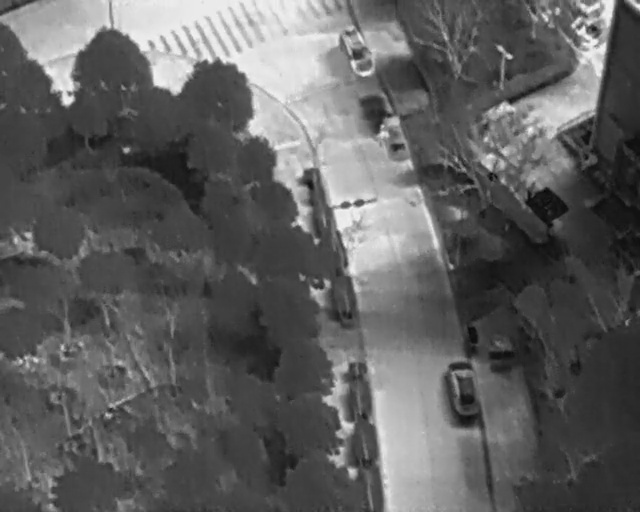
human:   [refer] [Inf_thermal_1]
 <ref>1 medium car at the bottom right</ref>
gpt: <box>[[67, 73, 77, 79, 170]]</box>

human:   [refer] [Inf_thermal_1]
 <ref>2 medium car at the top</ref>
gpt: <box>[[51, 7, 60, 13, 156], [57, 24, 65, 29, 165]]</box>